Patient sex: M
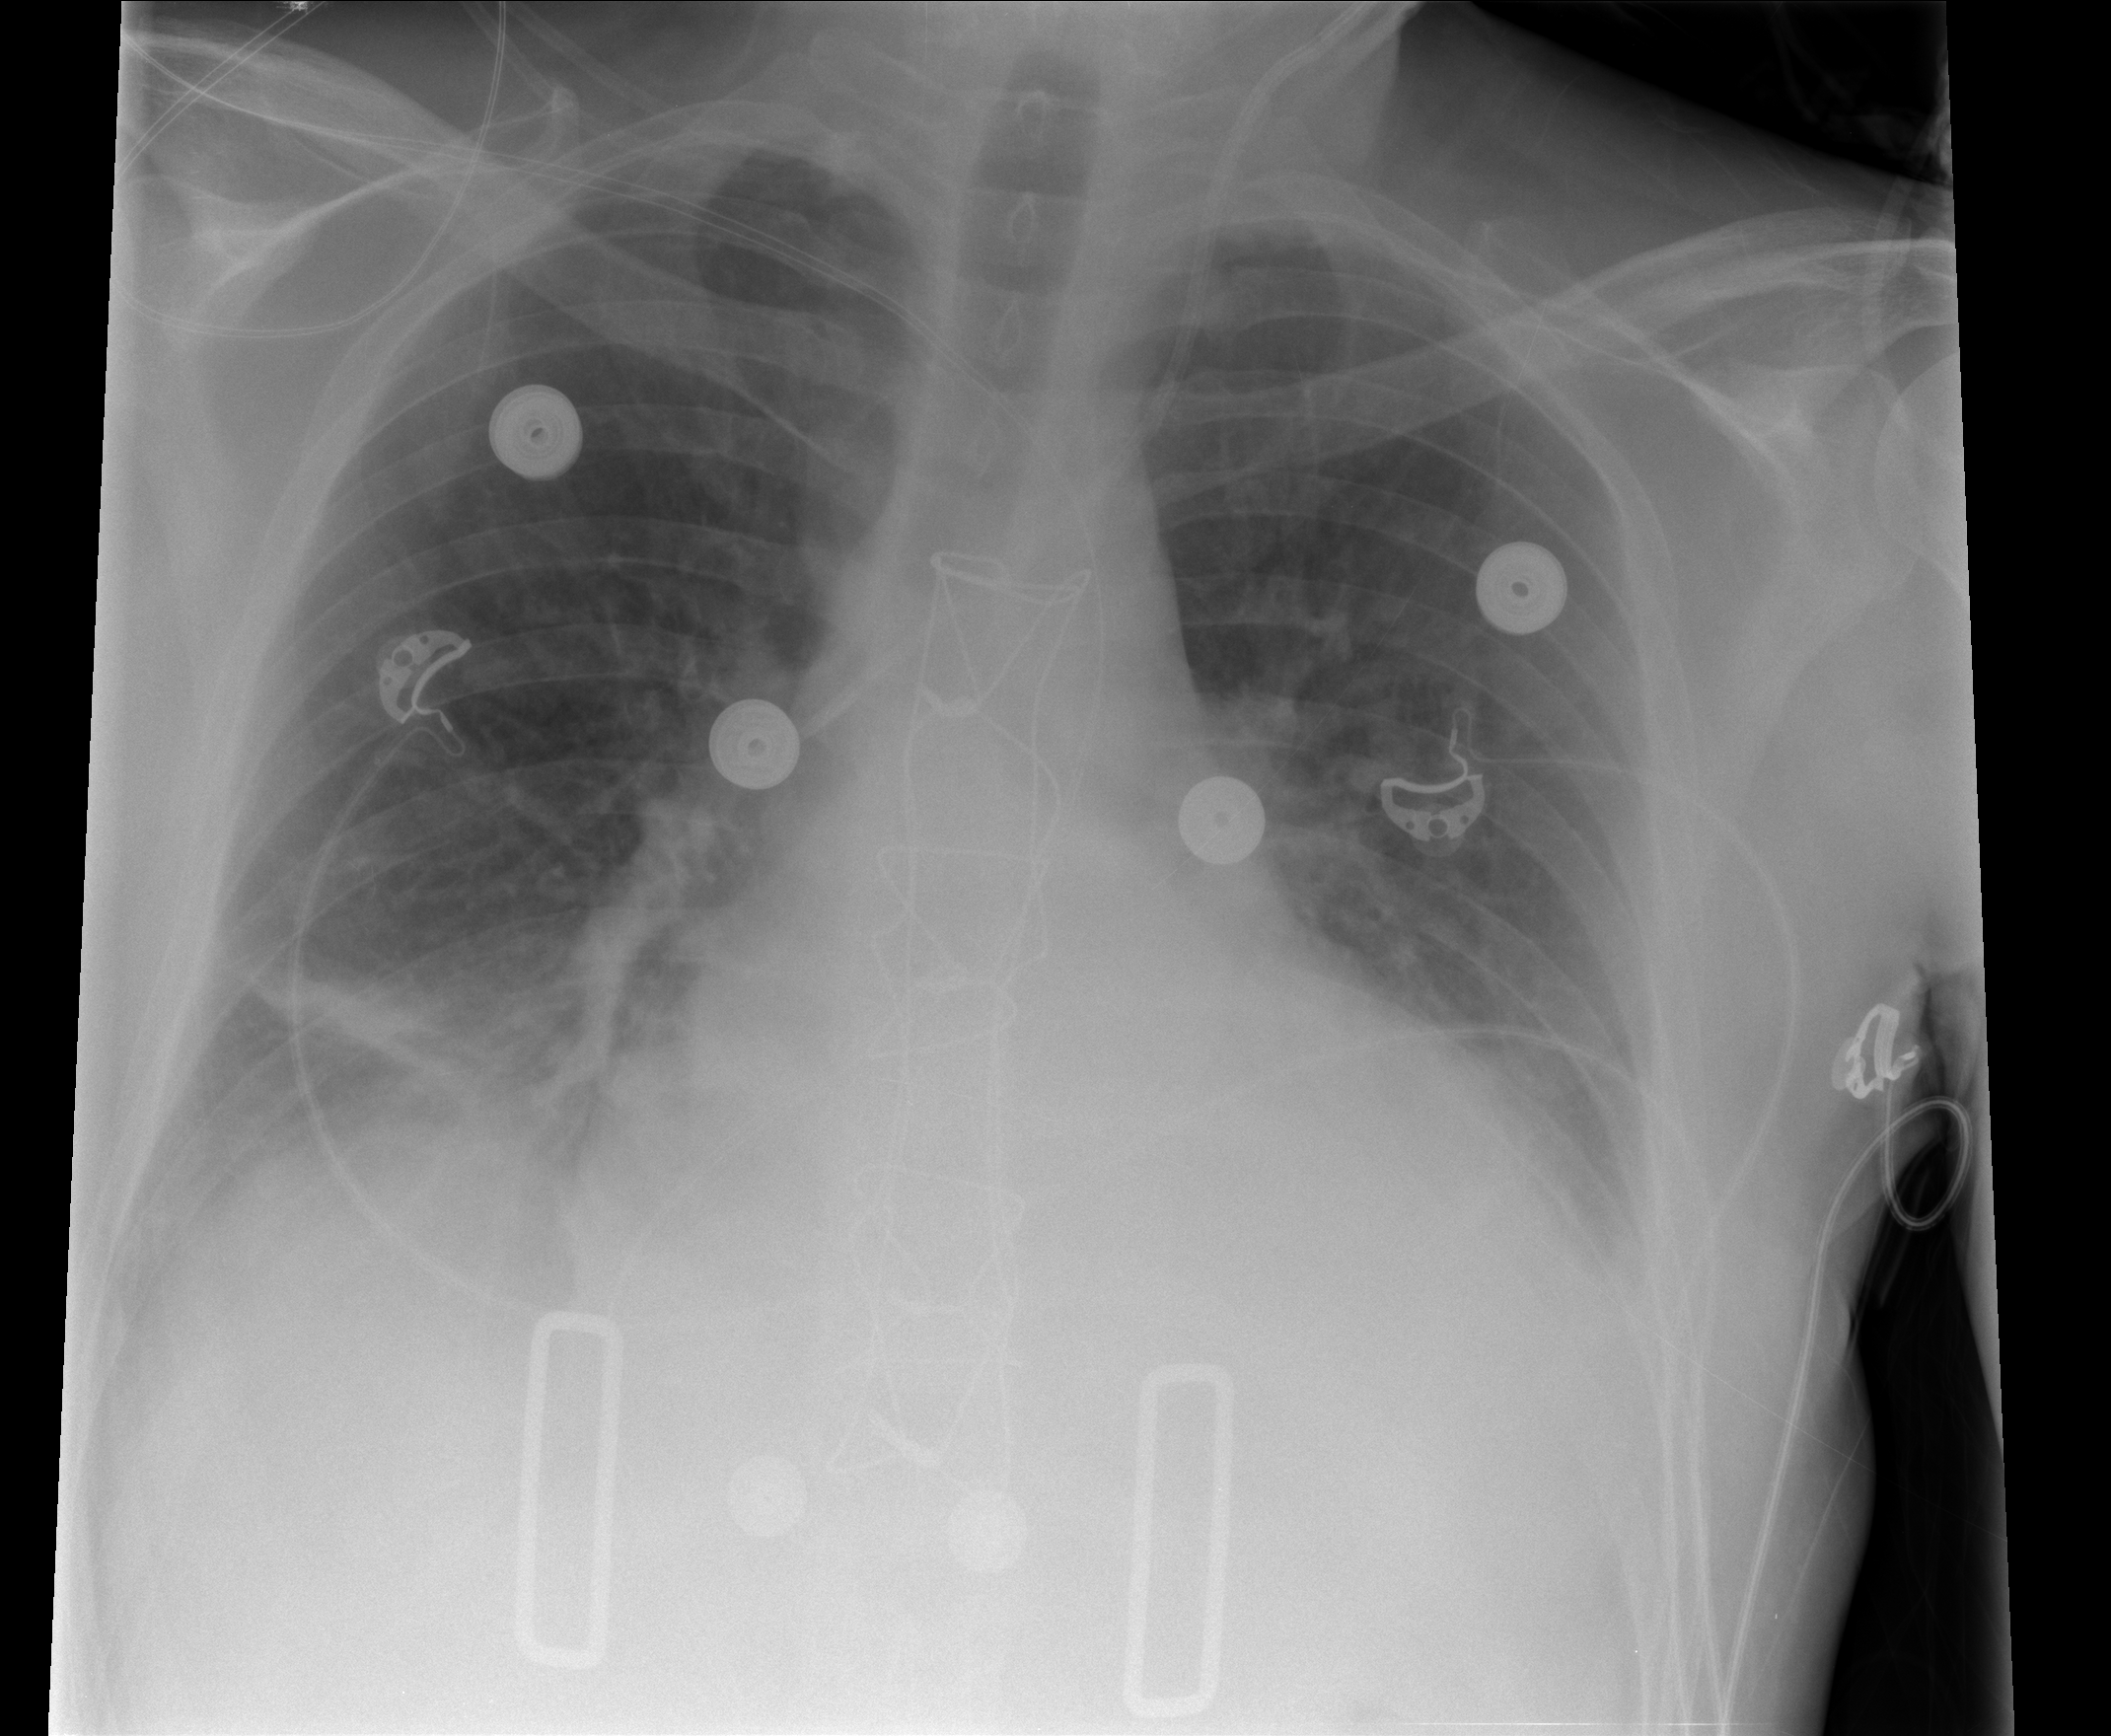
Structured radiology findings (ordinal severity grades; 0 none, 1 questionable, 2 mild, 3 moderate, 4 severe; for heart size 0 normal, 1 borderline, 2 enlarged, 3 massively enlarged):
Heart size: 0
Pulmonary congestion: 0
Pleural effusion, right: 1
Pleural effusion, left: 1
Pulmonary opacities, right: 0
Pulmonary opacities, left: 0
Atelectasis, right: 2
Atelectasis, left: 2